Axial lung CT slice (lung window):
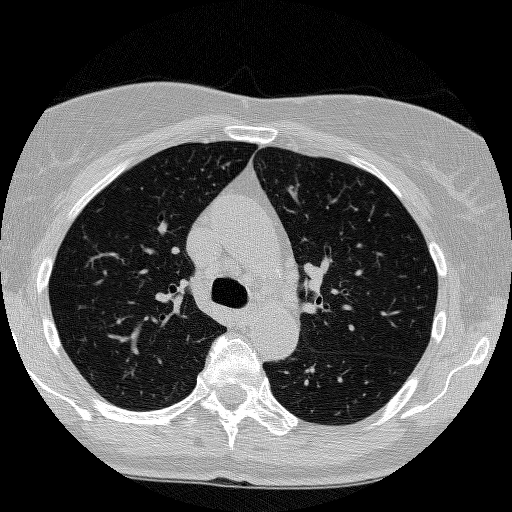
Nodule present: no